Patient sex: M
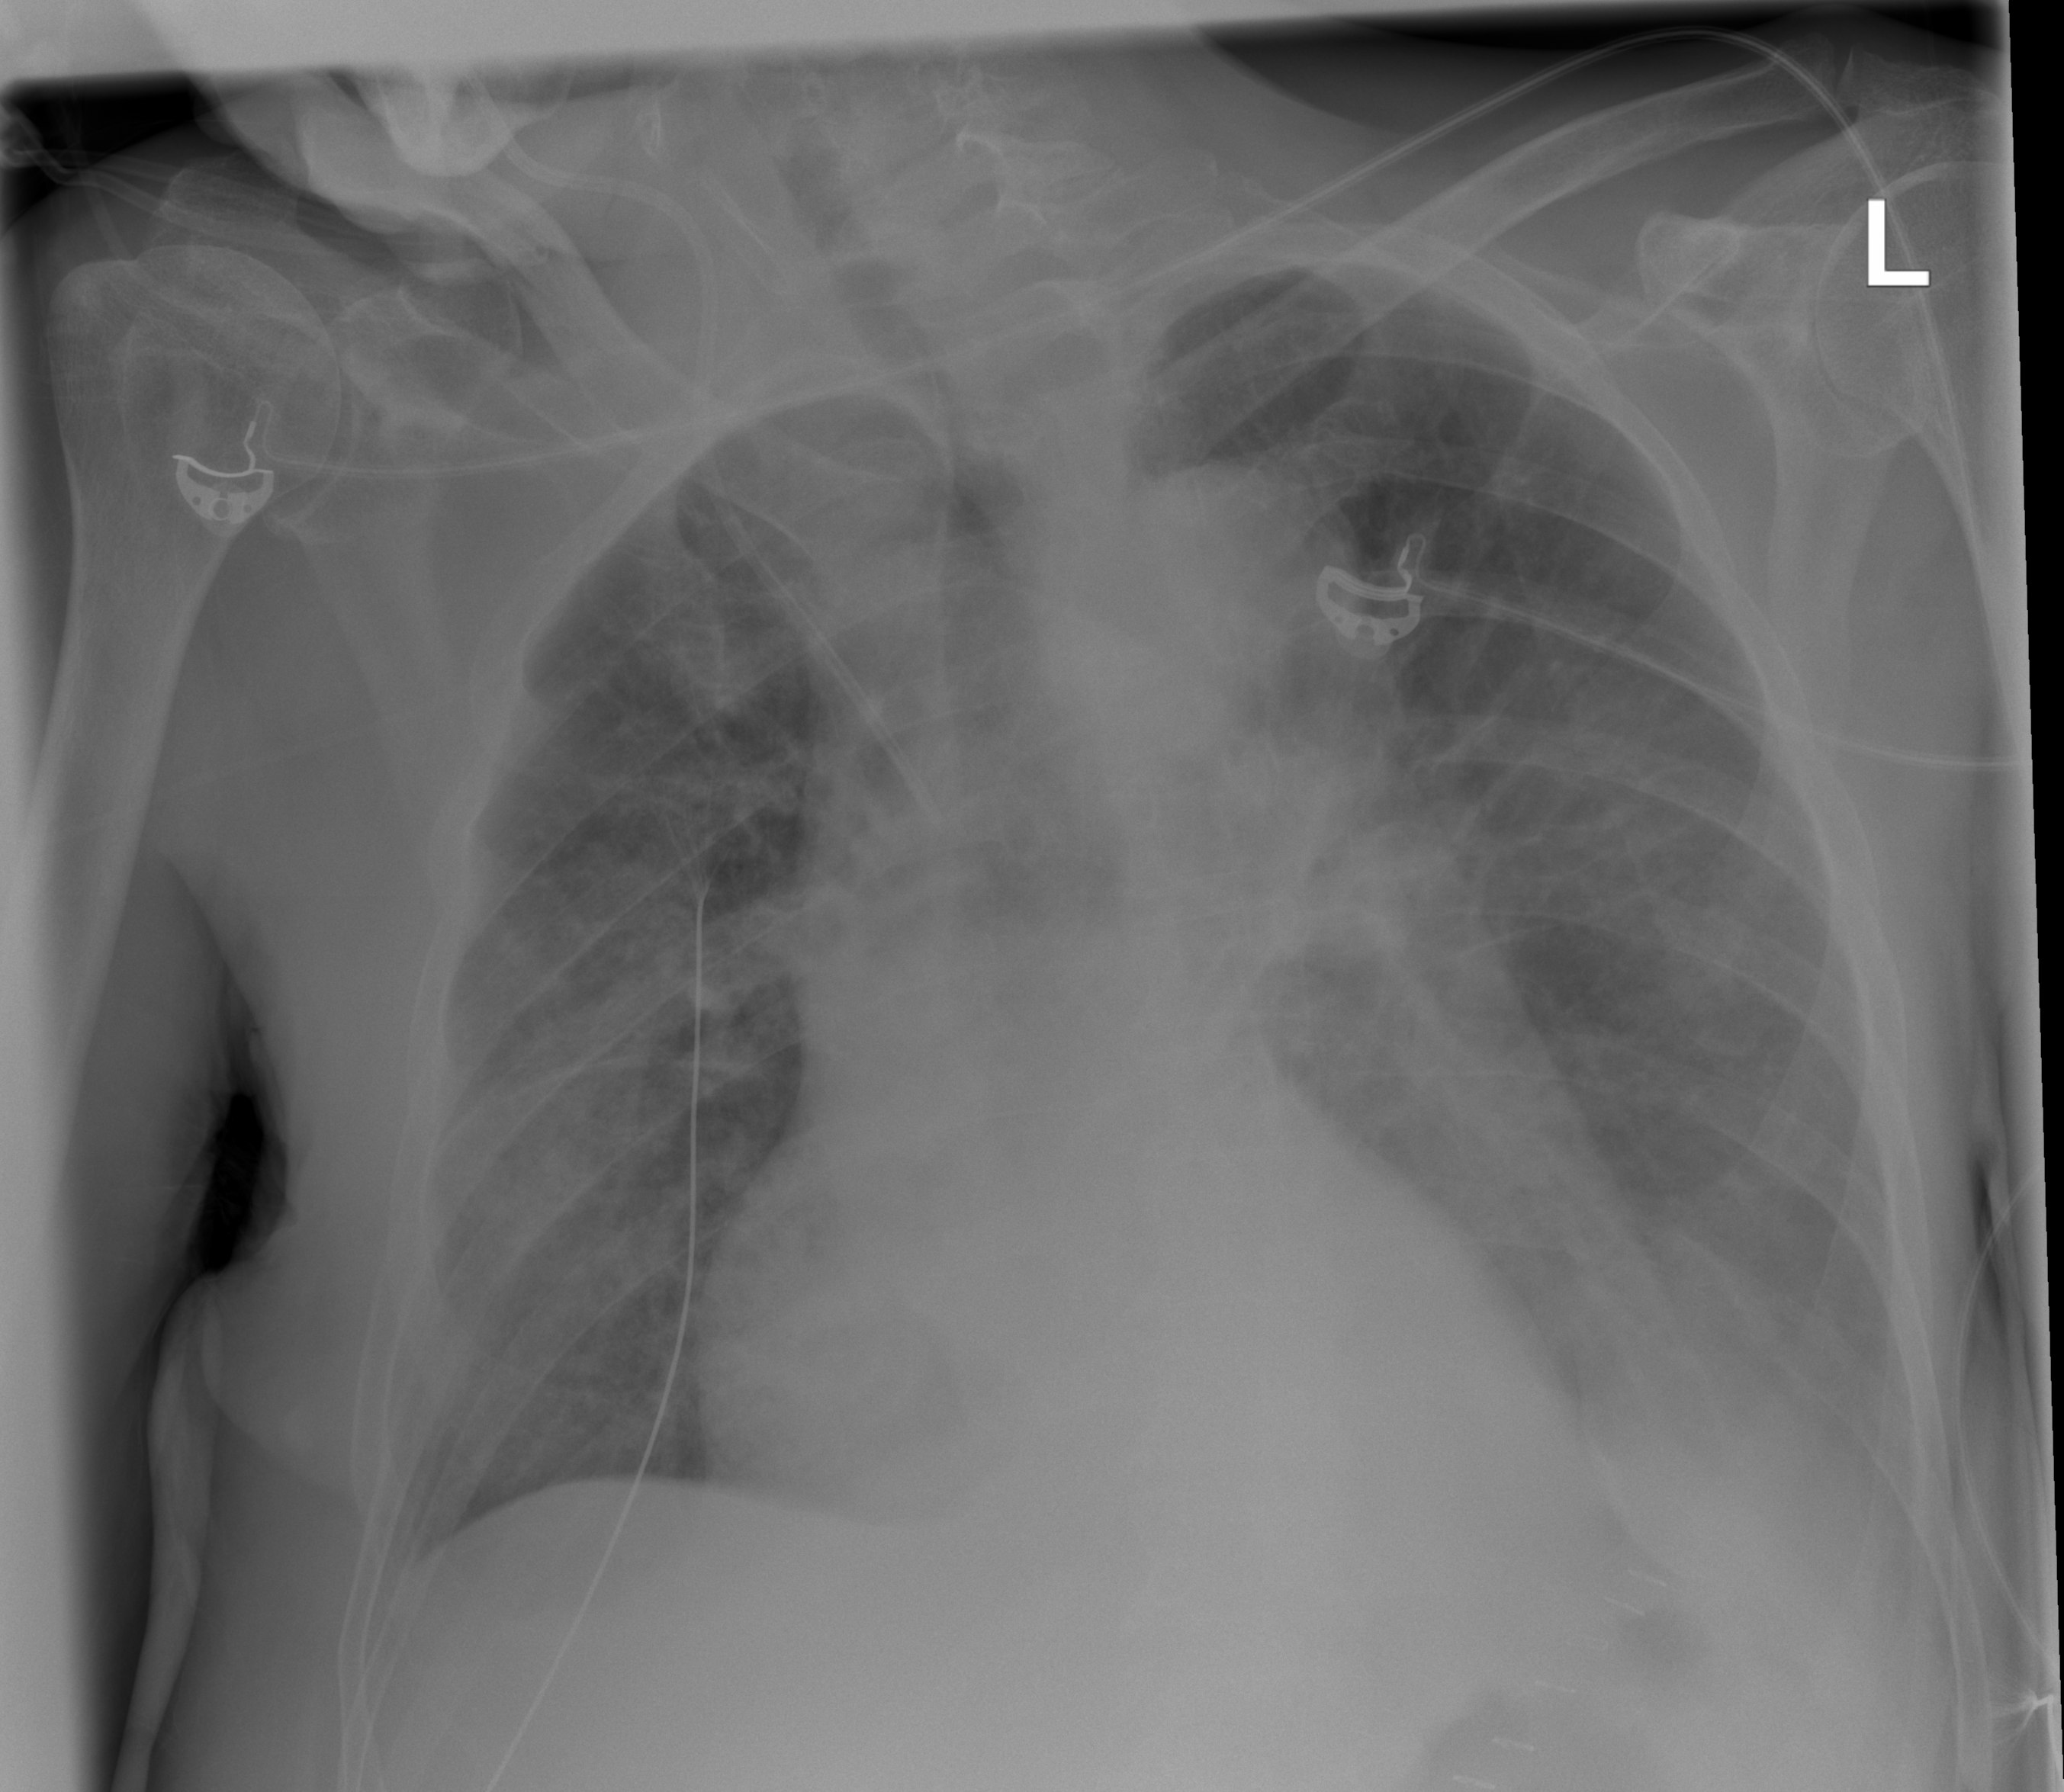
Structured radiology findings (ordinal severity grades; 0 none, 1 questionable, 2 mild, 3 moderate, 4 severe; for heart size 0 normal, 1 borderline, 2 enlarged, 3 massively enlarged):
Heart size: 2
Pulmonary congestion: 2
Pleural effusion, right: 0
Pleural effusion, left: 2
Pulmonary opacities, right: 2
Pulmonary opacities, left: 0
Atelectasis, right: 2
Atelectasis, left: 3